Field crop: maize
Growth stage: 2
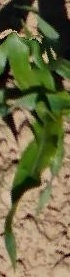
Species: maize